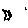
Label: moon